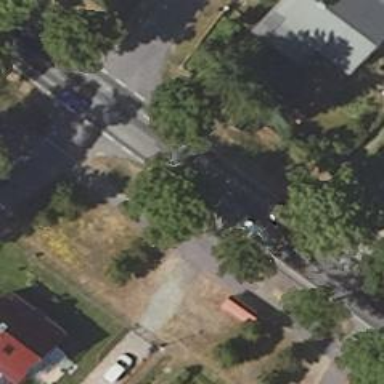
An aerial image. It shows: Asphalt footway.